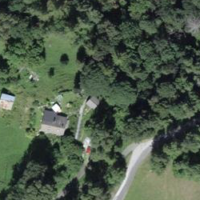
EUNIS habitat code: 41
Species observed at this site:
Phyteuma orbiculare